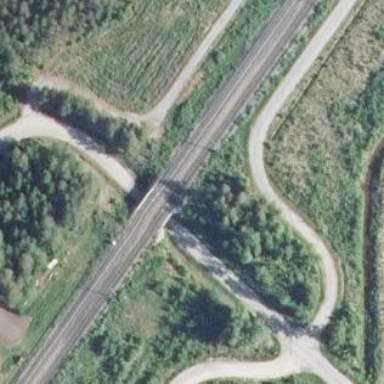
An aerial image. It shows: Bridge over railway with continuous electrified contact line.